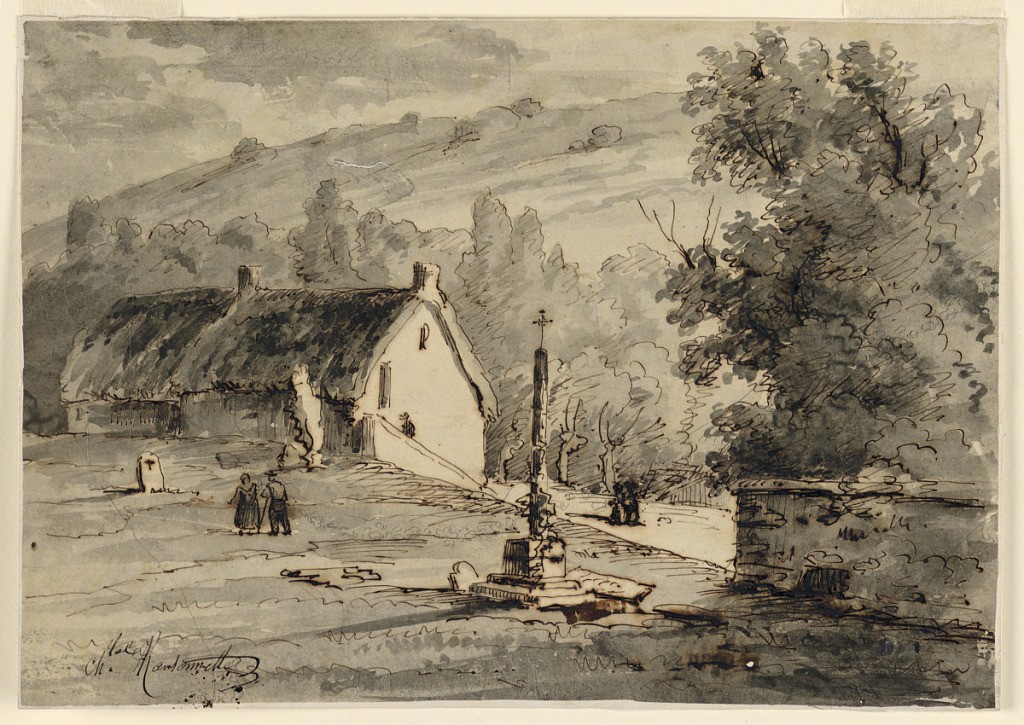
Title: A Cemetery in a Village
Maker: Charles Nicolas Ransonnette, French, 1793 - 1877
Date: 1840–1870
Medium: Graphite, brush and wash, pen and ink on tissue paper
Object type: Drawing
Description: A few tombstones and a cross are shown. A man and a woman stand upon the place which is bordered at right by the corner of the wall of the park, by a house at left. A road with two walking persons is shown at a lower level in the middle plane. The background is framed by trees and a hill.